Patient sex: M
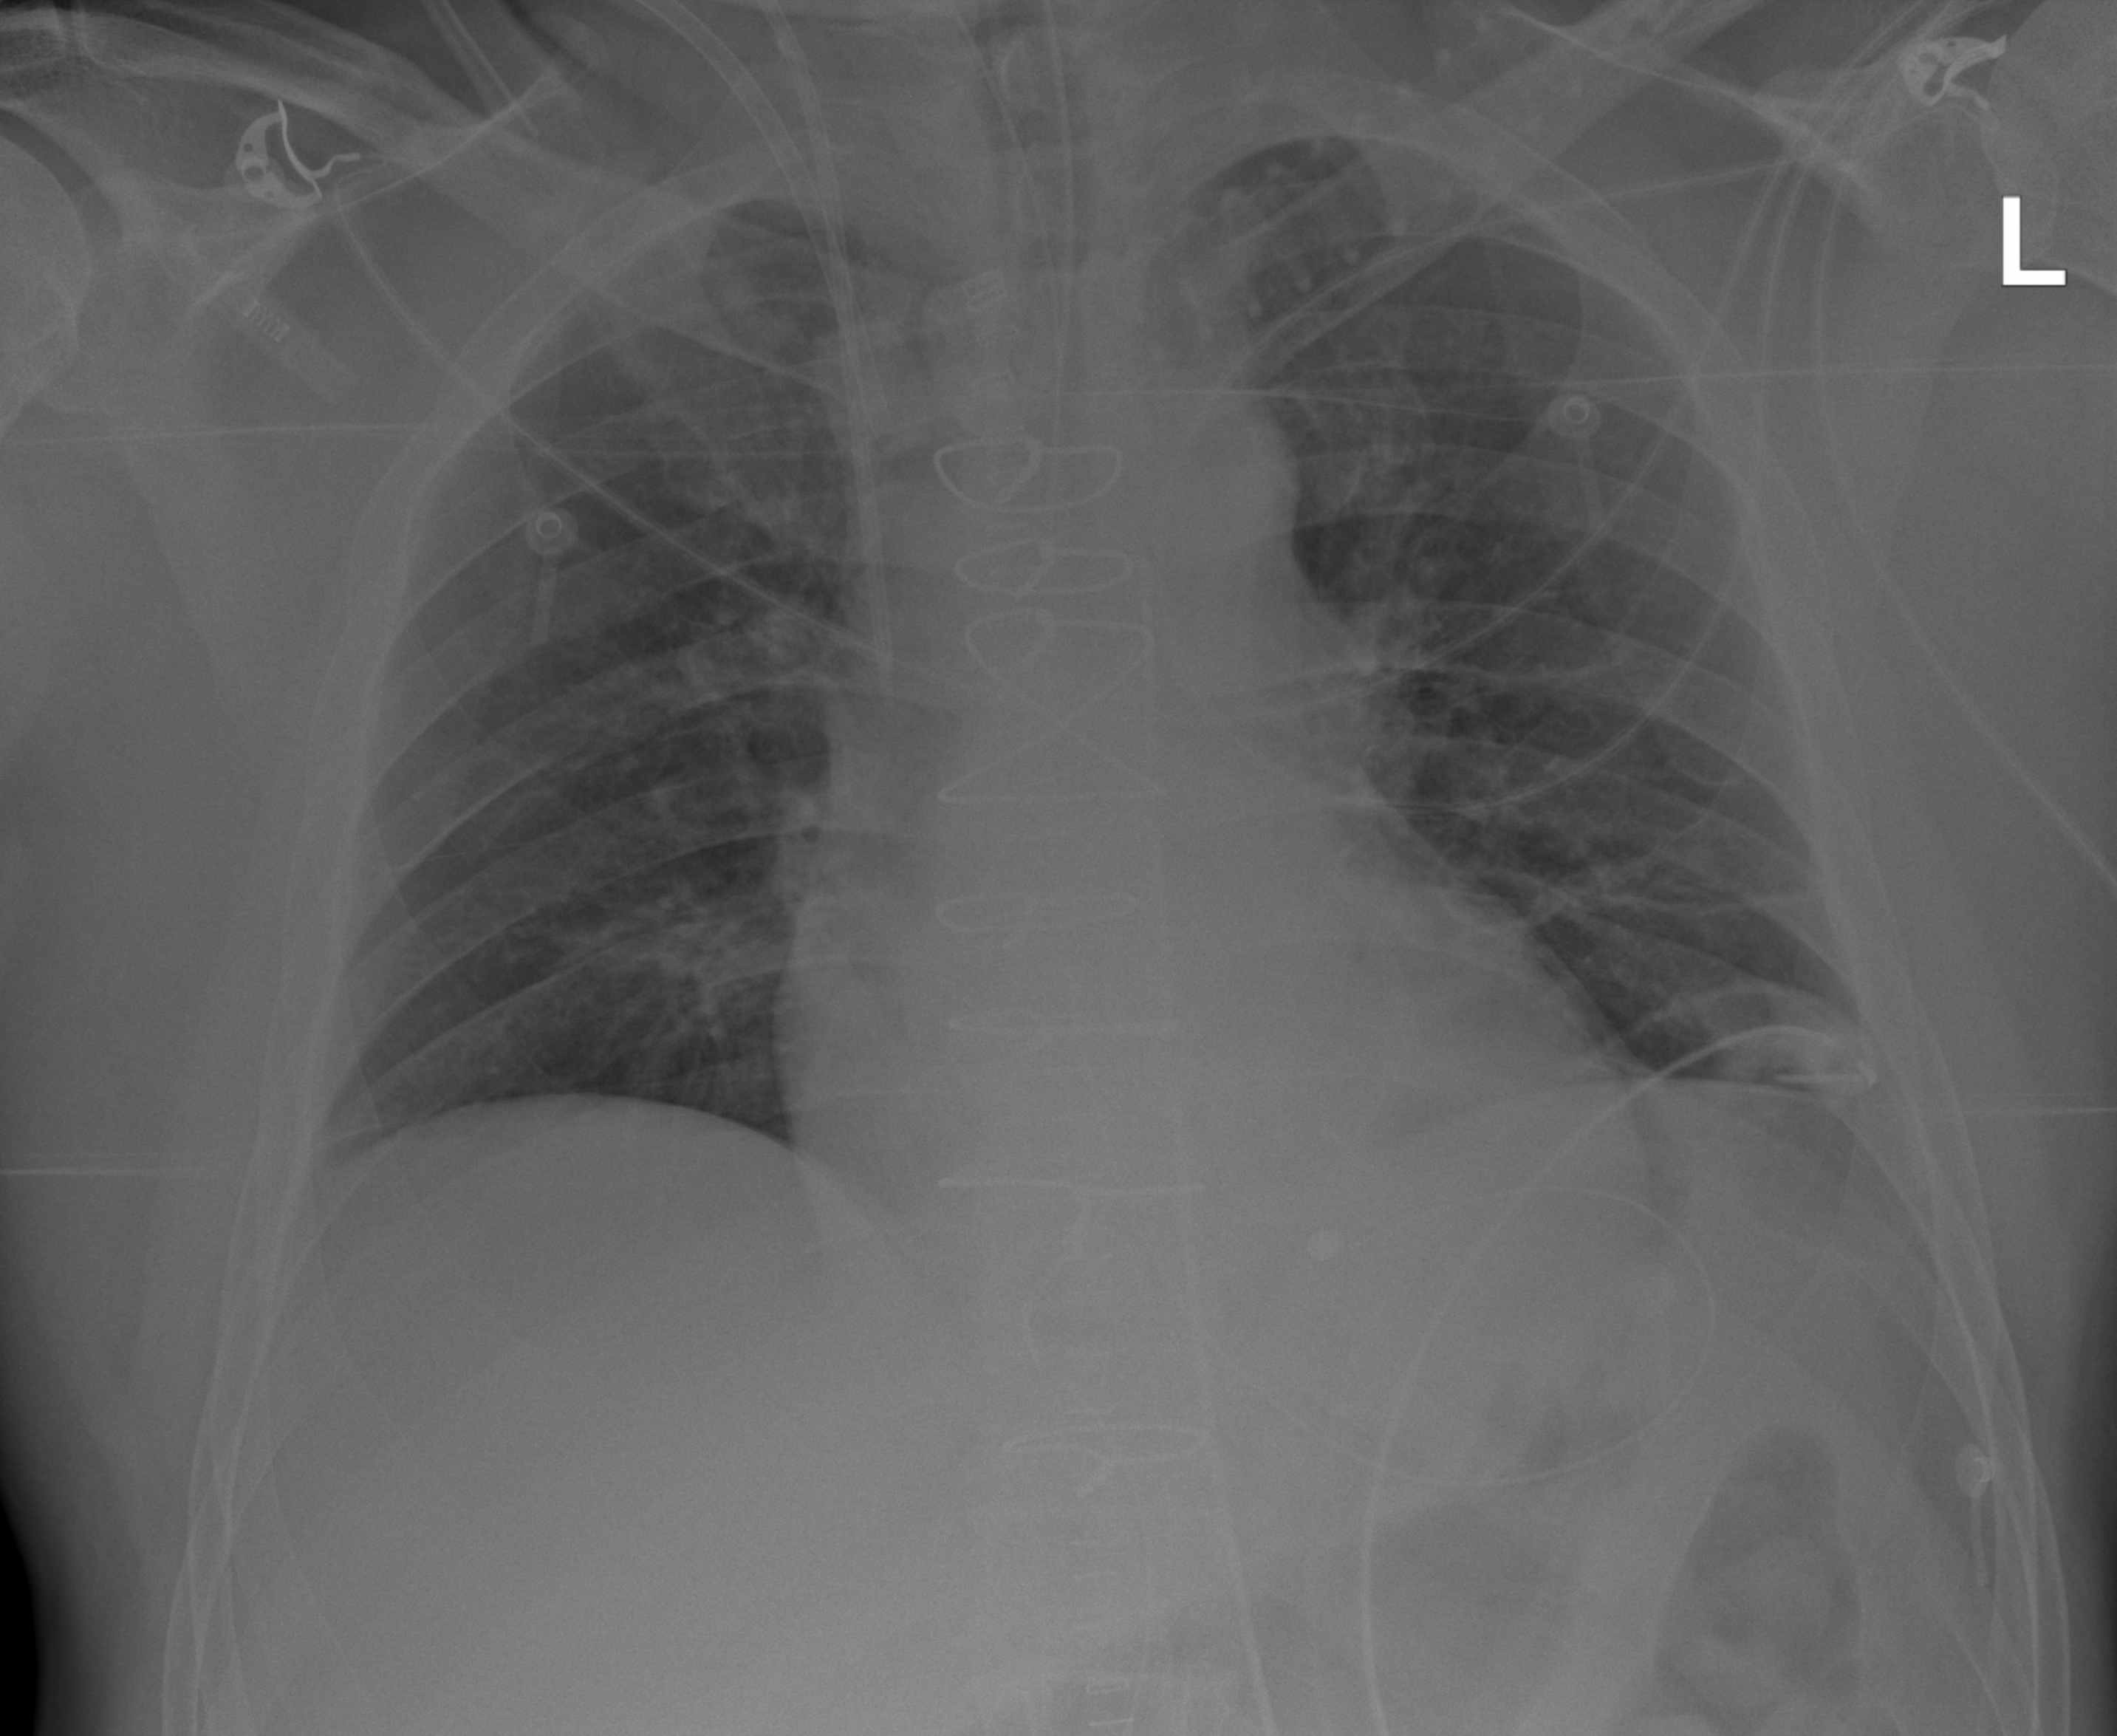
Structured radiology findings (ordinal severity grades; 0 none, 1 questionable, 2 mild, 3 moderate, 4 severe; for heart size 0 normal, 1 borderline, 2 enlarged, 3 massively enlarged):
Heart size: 2
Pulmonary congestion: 0
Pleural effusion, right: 0
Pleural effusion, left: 0
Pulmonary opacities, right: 0
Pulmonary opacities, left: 0
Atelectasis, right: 0
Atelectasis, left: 0